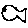
Label: fish